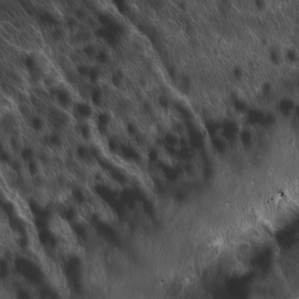
Label: non_frost